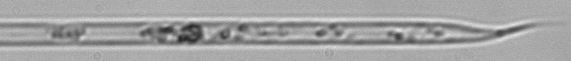
Label: Rhizosolenia